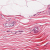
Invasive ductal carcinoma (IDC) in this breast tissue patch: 0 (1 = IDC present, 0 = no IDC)